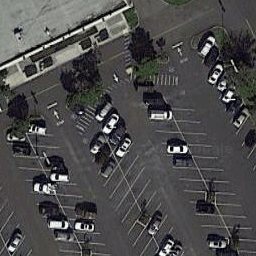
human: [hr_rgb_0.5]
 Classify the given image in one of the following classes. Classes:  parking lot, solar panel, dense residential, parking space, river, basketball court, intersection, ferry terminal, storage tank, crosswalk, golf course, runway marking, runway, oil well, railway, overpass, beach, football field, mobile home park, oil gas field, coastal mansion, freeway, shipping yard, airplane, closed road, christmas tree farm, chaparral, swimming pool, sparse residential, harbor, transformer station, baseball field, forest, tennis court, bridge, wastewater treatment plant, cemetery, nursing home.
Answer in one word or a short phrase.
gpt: parking lot